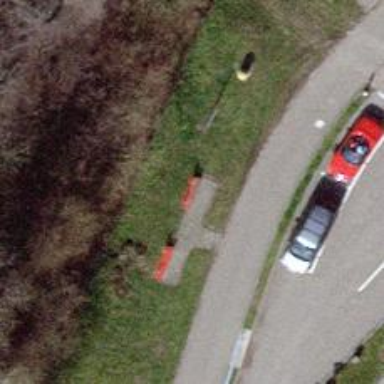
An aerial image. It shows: Bench.